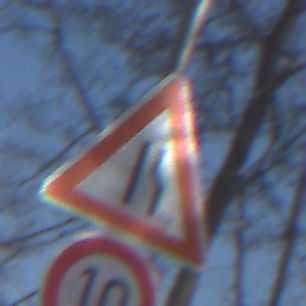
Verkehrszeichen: EinseitigVerengteFahrbahnRechts
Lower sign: Geschwindigkeit10
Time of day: MorningAfternoon
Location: Outdoor (Special)
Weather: Clear
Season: Winter
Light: Natural